Chest X-ray:
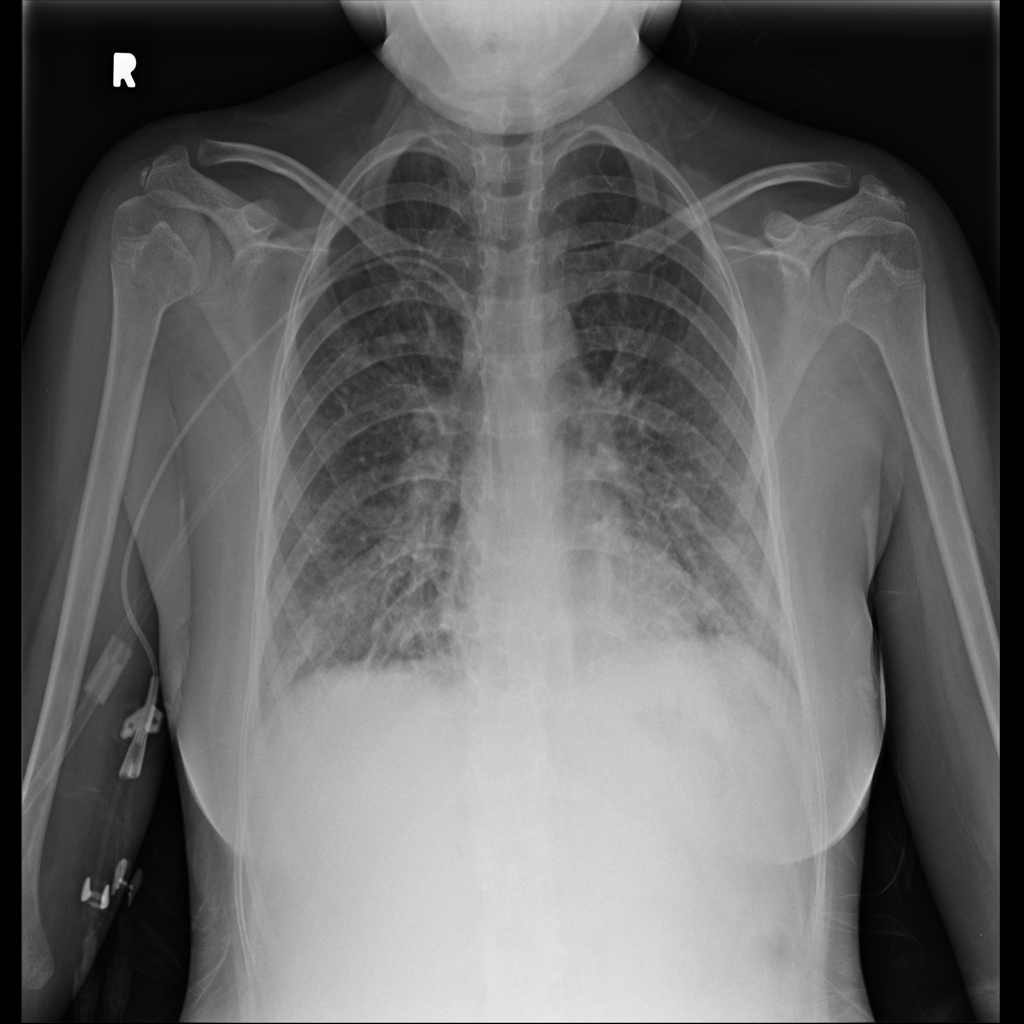
Findings: Consolidation, Effusion
No abnormal finding: no